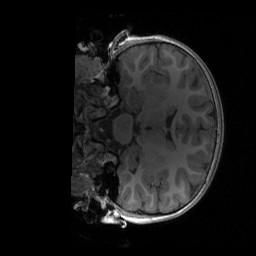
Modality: T1w
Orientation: coronal
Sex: female
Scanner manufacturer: siemens
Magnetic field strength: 3 T
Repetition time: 1.9 s
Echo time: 0.00243 s